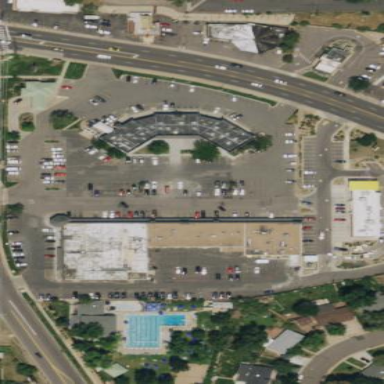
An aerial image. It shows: Retail area.